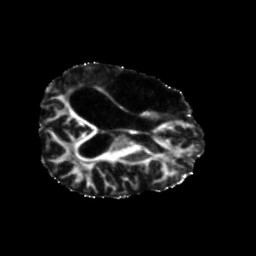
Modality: FA
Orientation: axial
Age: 43
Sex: male
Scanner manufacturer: siemens
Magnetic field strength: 3 T
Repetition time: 5.25 s
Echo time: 0.08 s